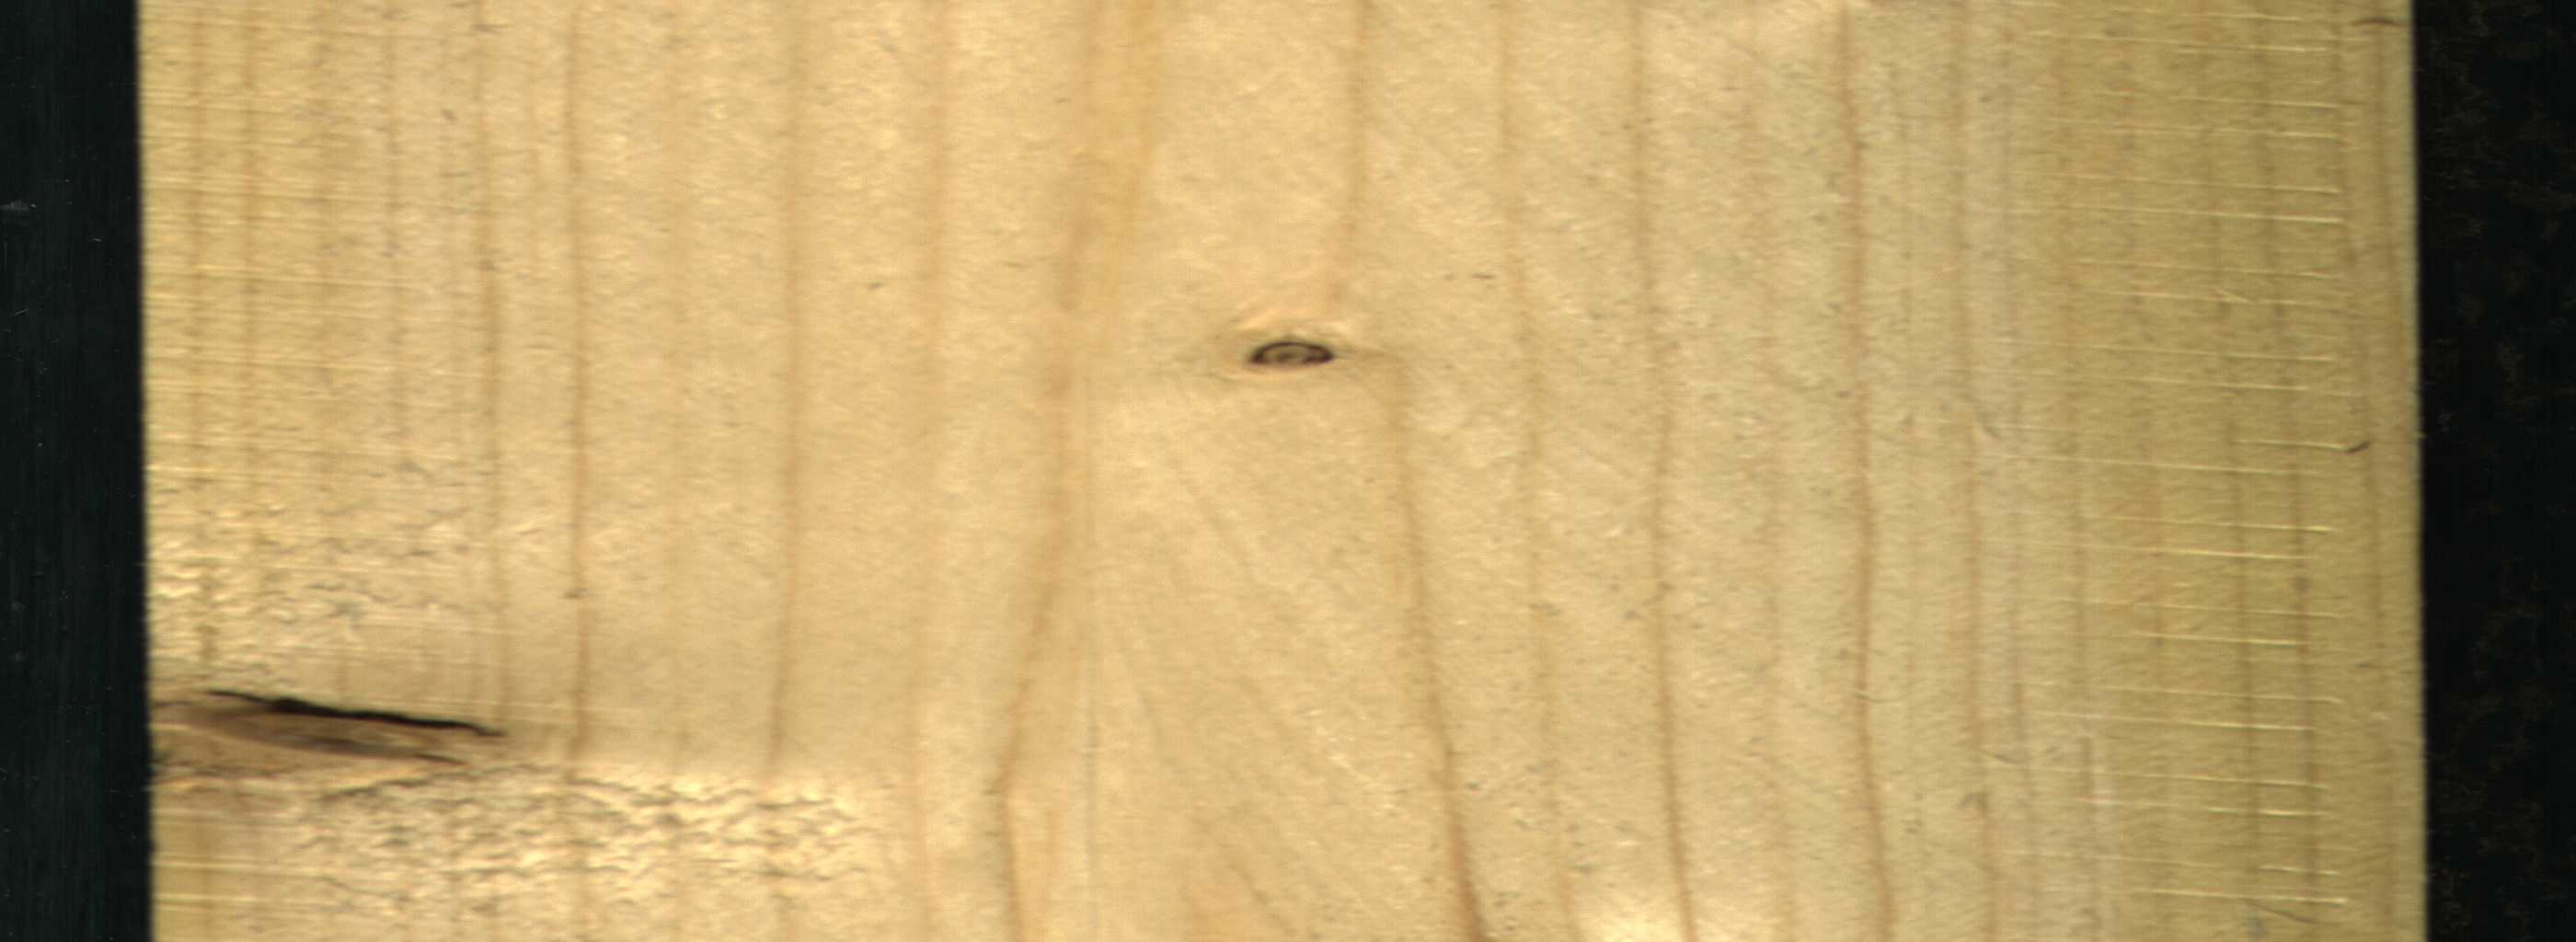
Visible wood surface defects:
Dead_Knot
Dead_Knot